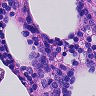
Metastatic tissue present: no